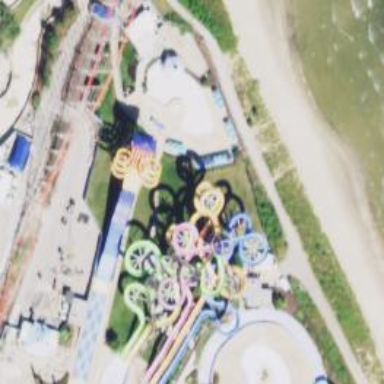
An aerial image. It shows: Tourism attraction featuring water slide.